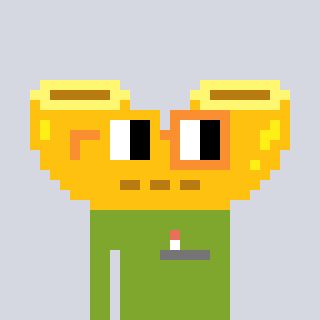
a pixel art character with square yellow and orange glasses, a macaroni-shaped head and a slimegreen-colored body on a cool background